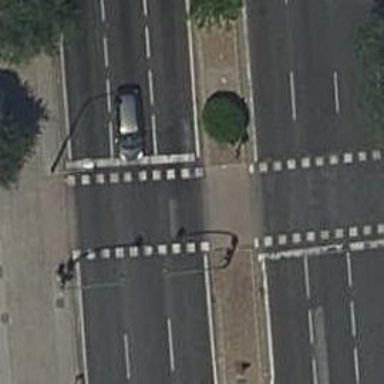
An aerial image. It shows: Road with traffic signals.